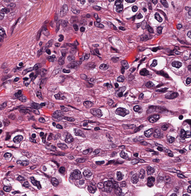
Tumor epithelial tissue: yes
Tumor-associated stroma tissue: yes
Normal tissue: no